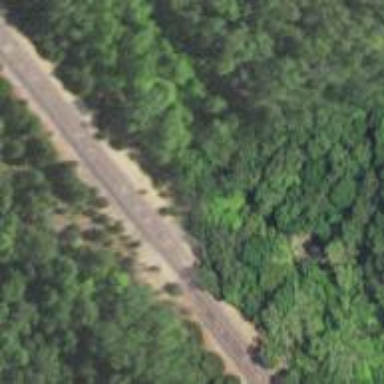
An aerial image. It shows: Railway track.